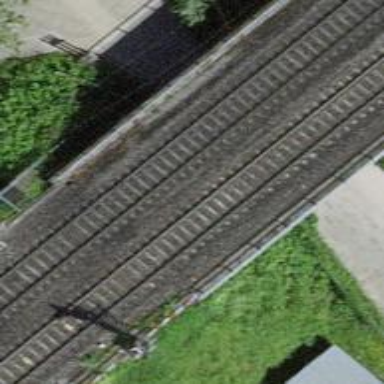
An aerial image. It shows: Railway bridge with electrified tracks and single contact line.